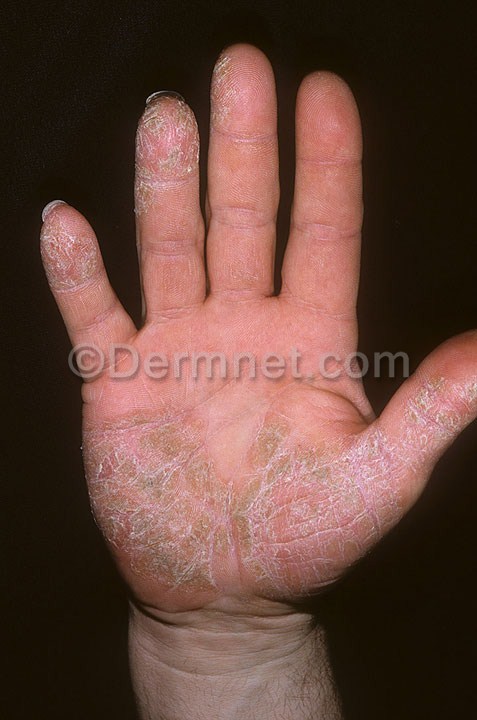
Disease: Psoriasis pictures Lichen Planus and related diseases